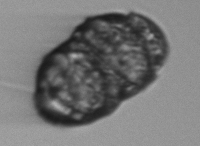
Label: Margalefidinium